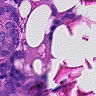
Metastatic tissue present: yes